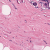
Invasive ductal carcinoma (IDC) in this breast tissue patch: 0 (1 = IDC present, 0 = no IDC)